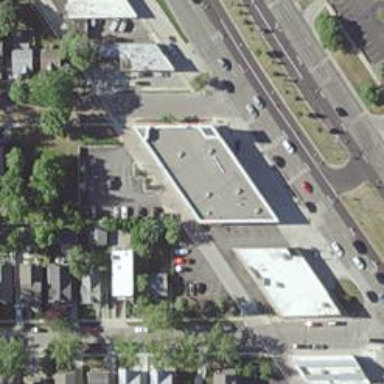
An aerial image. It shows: Pharmacy providing healthcare services.